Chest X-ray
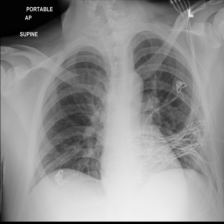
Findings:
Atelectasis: negative
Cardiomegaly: negative
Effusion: negative
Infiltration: negative
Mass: negative
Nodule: negative
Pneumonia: negative
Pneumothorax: negative
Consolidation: negative
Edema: negative
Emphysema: negative
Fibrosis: negative
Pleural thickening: negative
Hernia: negative